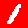
Digit: 1